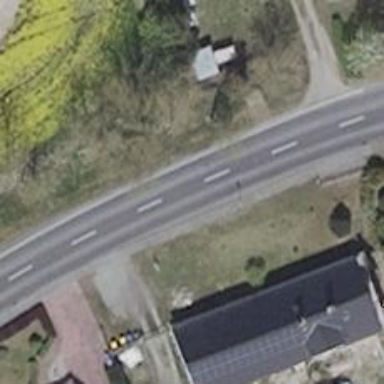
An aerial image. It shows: Secondary road with asphalt surface.